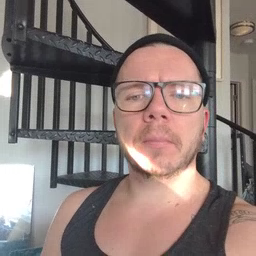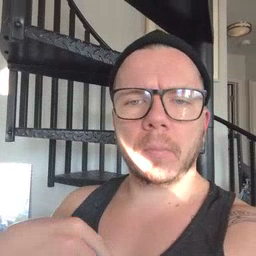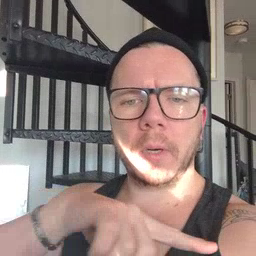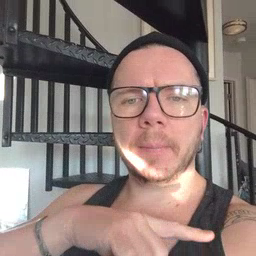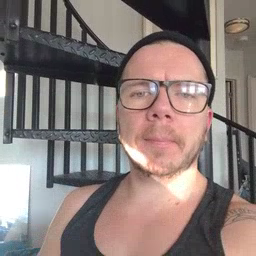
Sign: weus